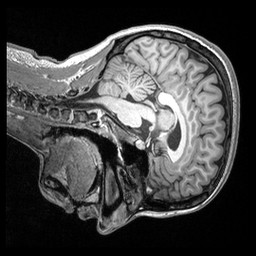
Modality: T1w
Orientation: sagittal
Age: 24
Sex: female
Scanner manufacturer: siemens
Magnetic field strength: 3 T
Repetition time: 2.53 s
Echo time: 0.00298 s